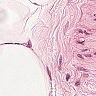
Metastatic tissue present: no